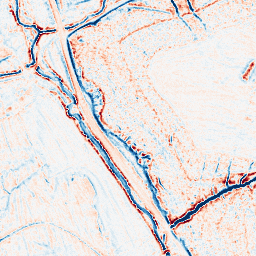
Category: edge_preserving
Decomposition family: bilateral
Decomposition parameters: d: 9
sigma_color: 150
sigma_space: 50
Upsampling method: sinc_hamming
Upsampling parameters: scale: 4
kernel_size: 16
Upsampling scale: 4